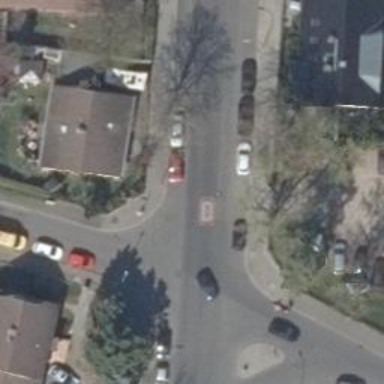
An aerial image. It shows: Sidewalk.